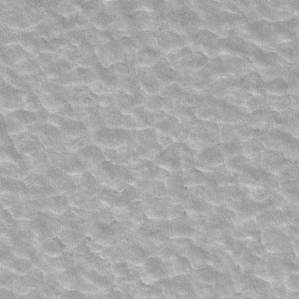
Label: frost